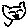
Label: cat